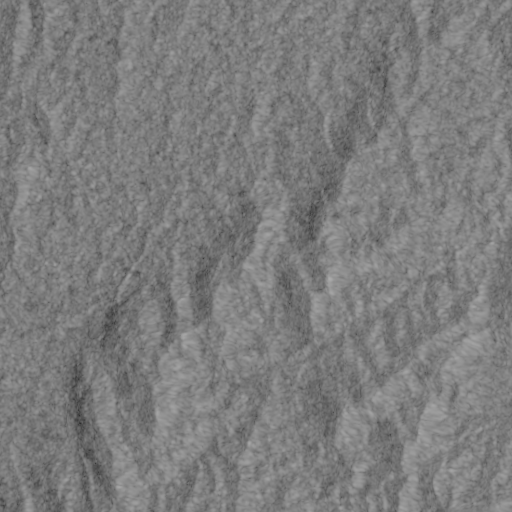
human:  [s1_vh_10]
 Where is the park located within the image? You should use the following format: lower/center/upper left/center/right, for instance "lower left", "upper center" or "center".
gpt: The park is located in the upper left of the image.
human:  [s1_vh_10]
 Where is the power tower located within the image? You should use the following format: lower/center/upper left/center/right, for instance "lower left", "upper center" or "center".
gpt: The power tower is located in the lower left of the image.
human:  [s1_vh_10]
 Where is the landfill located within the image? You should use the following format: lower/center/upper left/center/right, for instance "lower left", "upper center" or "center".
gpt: There is no landfill in the image.

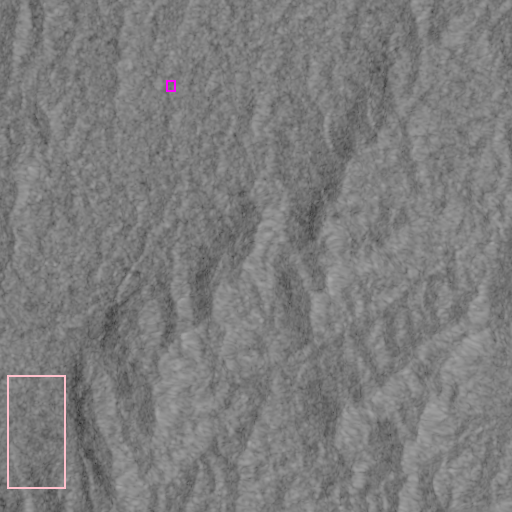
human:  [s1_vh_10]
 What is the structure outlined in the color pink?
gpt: The structure outlined in pink is a crop field.
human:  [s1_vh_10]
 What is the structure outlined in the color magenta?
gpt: The structure outlined in magenta is a park.
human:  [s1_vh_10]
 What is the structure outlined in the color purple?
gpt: There is no purple outline.